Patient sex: M
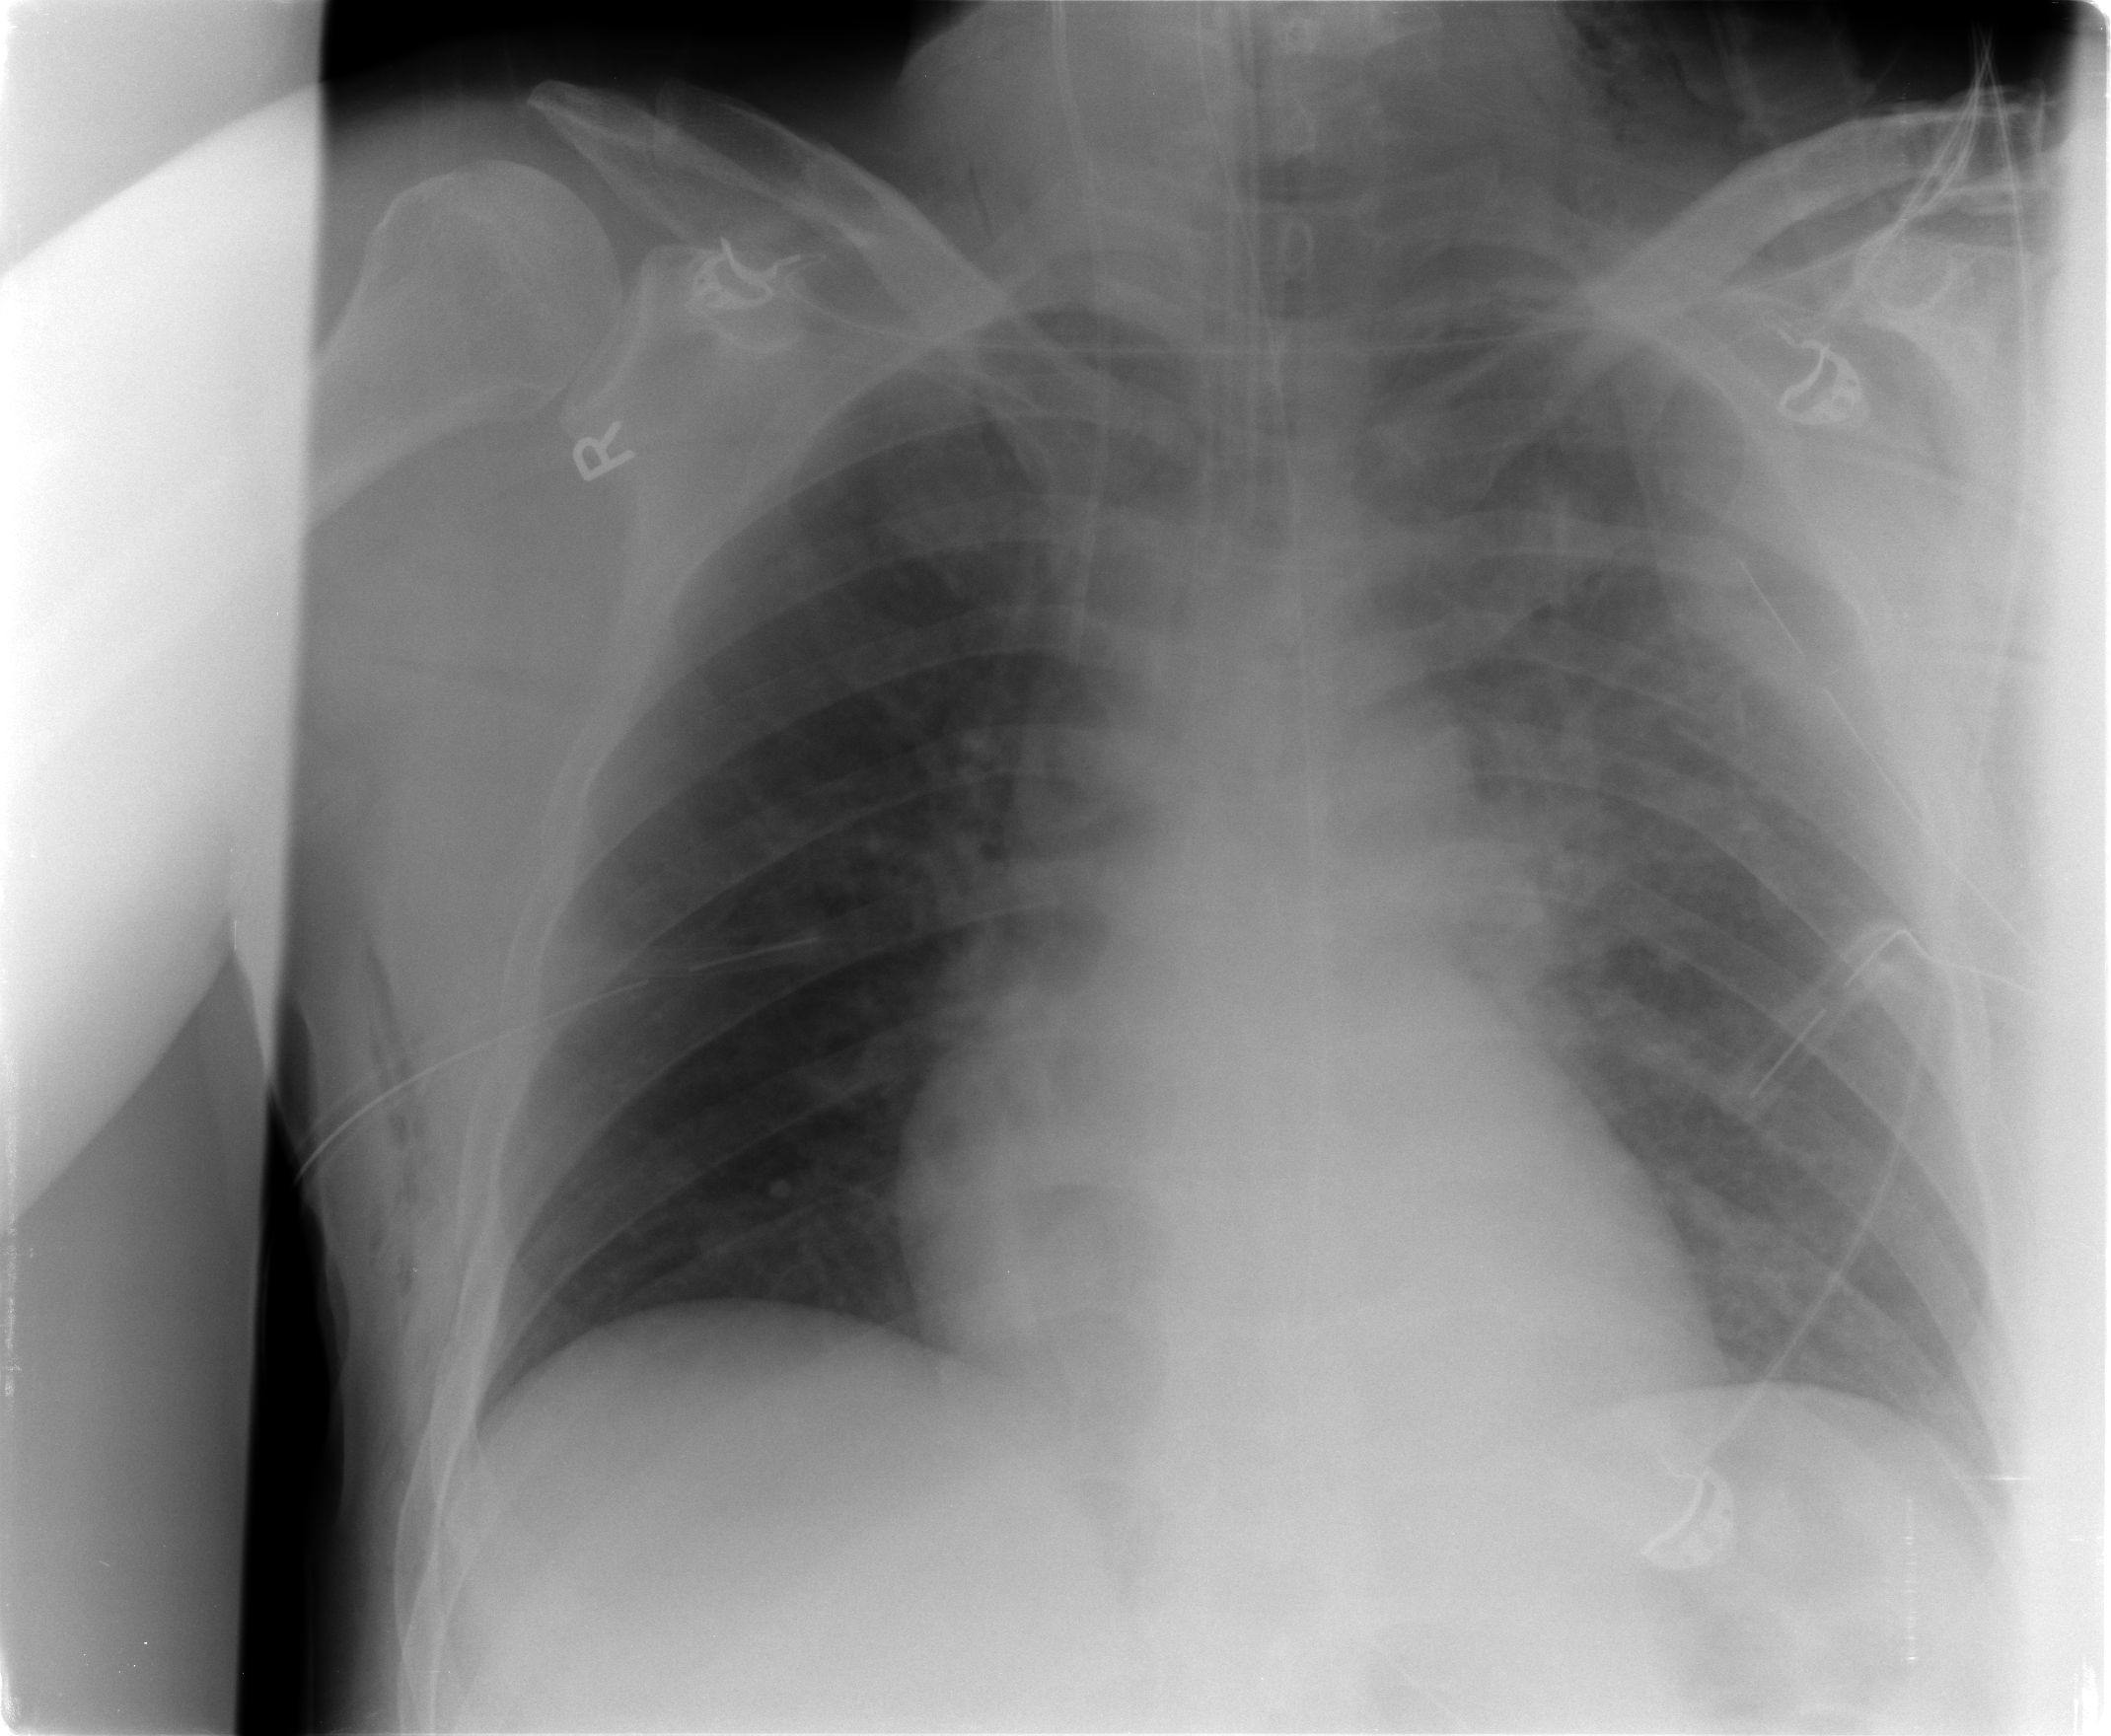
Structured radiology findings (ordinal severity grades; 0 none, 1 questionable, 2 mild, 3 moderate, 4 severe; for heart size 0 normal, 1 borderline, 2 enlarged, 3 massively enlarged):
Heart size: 0
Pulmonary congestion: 2
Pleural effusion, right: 0
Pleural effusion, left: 1
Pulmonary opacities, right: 0
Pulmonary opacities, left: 2
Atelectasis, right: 0
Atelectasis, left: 2